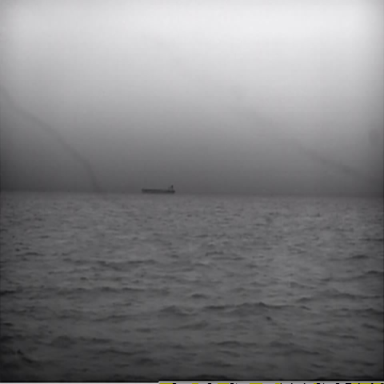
There is a liner in the infrared image.